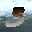
Label: 3